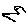
Label: bird